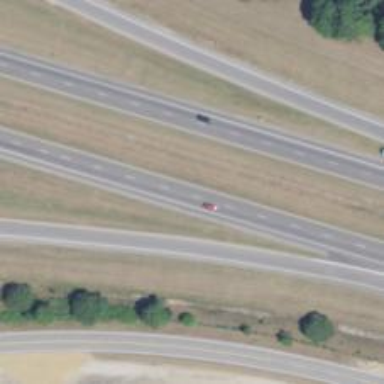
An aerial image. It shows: Motorway.